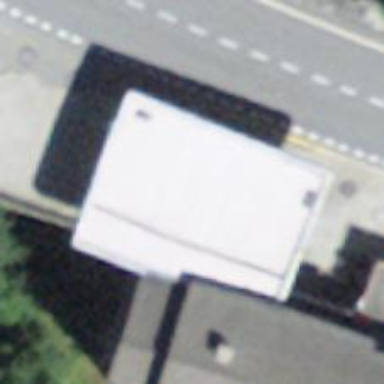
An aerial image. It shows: Fuel station.